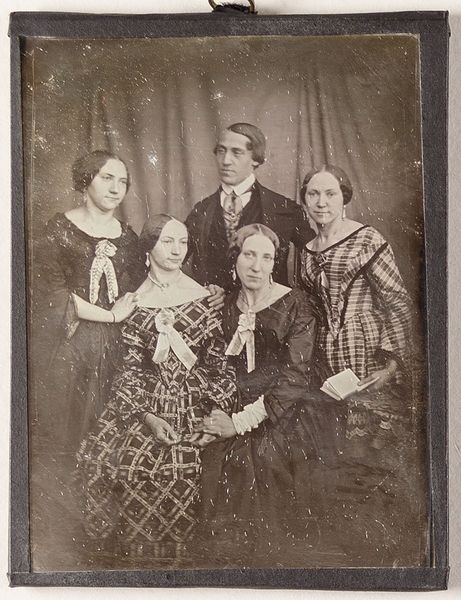
Titel: Vier unbekannte Frauen und ein Mann
Standort: Hamburg
Institution: Museum für Kunst und Gewerbe Hamburg
Schlagwörter: mann, frau, gruppenportrait, figur, foto, fotografie, photographie, photo, lichtbild, daguerreotypie, bildwerke, angewandte und bildende kunst, hessische systematik, porträtfotografie, porträtphotographie, gruppenporträt